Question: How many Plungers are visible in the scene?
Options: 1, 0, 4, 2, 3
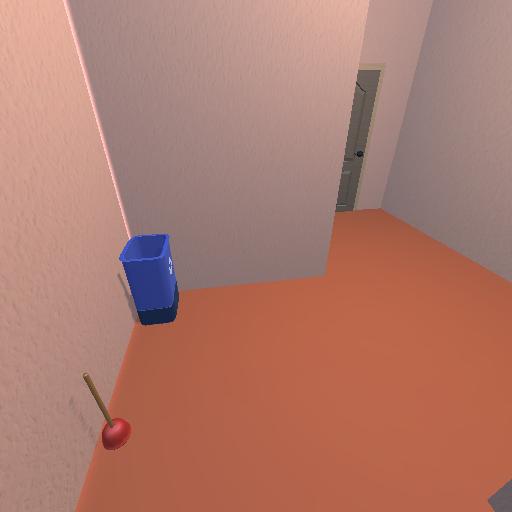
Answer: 1